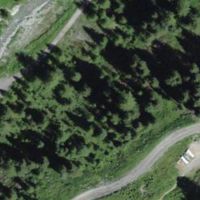
EUNIS habitat code: 43
Species observed at this site:
Erebia ligea